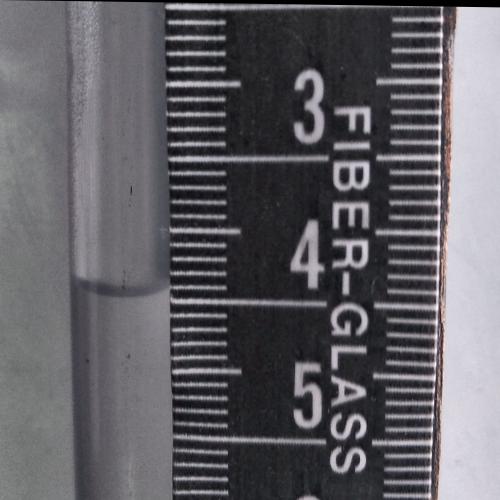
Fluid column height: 4.4 cm